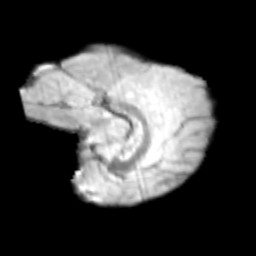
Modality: T2w
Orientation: sagittal
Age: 10
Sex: female
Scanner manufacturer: siemens
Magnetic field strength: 3 T
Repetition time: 3.8 s
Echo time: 0.07 s